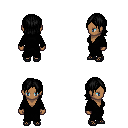
a pixel art fantasy rpg character, female body template, human, dark skin, black robe, white pants, black long bangs hairstyle, ghillies, four views (front, back, left, right), 2x2 character sprite sheet, small pixel art, hard edges, no anti-aliasing